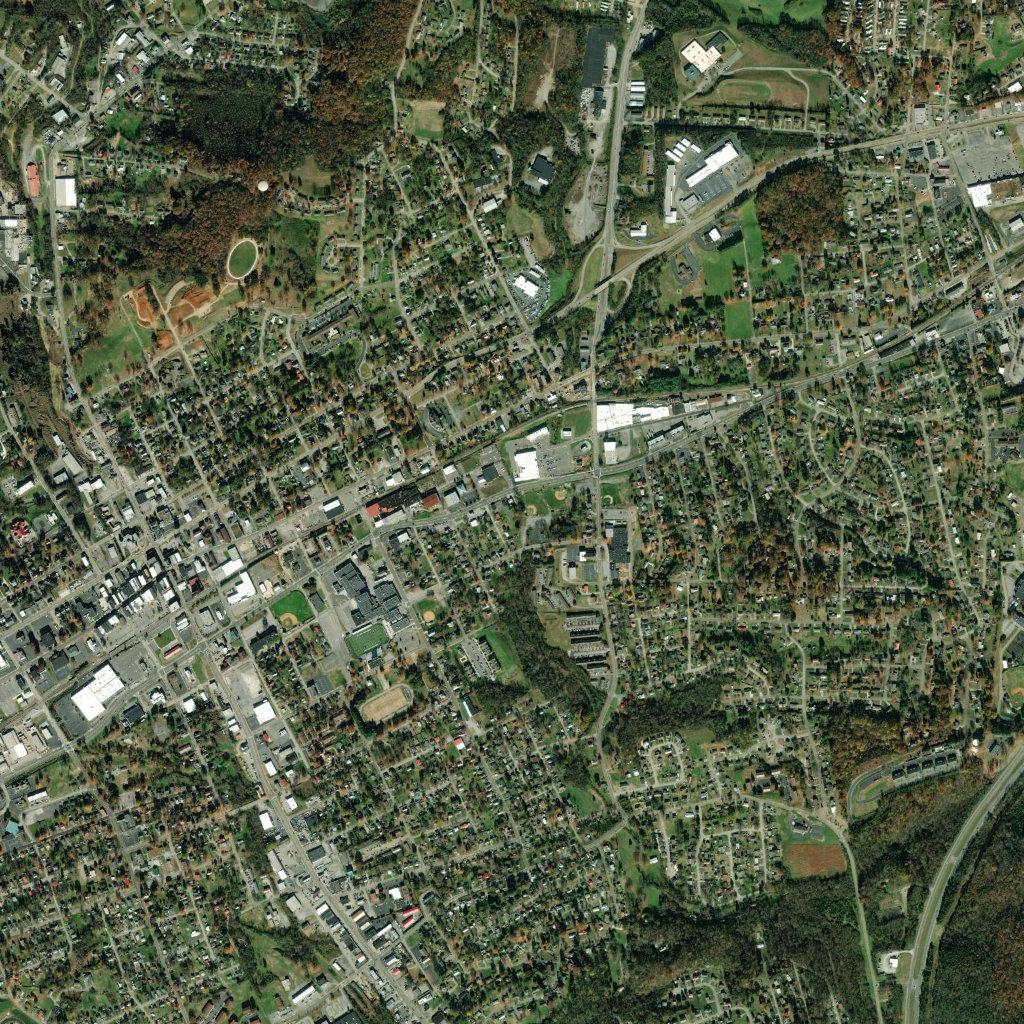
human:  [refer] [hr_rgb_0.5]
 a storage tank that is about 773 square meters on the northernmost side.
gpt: <box>[[25, 17, 26, 18, 0]]</box>

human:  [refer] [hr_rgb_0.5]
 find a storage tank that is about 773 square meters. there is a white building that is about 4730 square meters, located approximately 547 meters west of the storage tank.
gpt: <box>[[25, 17, 26, 18, 0]]</box>